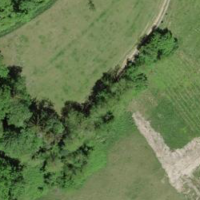
EUNIS habitat code: 40
Species observed at this site:
Clematis vitalba